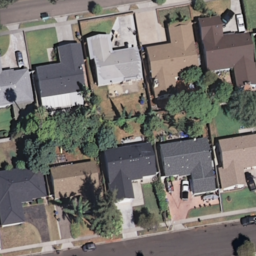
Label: mediumresidential